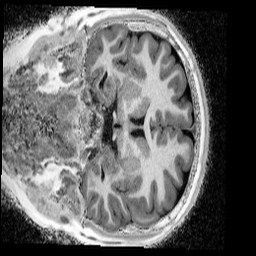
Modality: UNIT1_denoised
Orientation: coronal
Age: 12
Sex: female
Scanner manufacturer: siemens
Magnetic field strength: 3 T
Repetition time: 4 s
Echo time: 0.00299 s